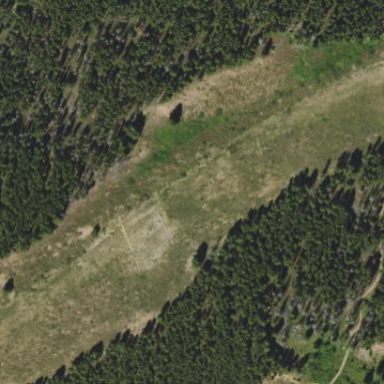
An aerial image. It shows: Evergreen woodland with needle-leaved trees.